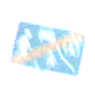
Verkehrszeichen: EndeVerkehrsberuhigterBereich
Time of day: MorningAfternoon
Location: Outdoor (Nature)
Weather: PartlyCloudy
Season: NotSpecified
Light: Natural